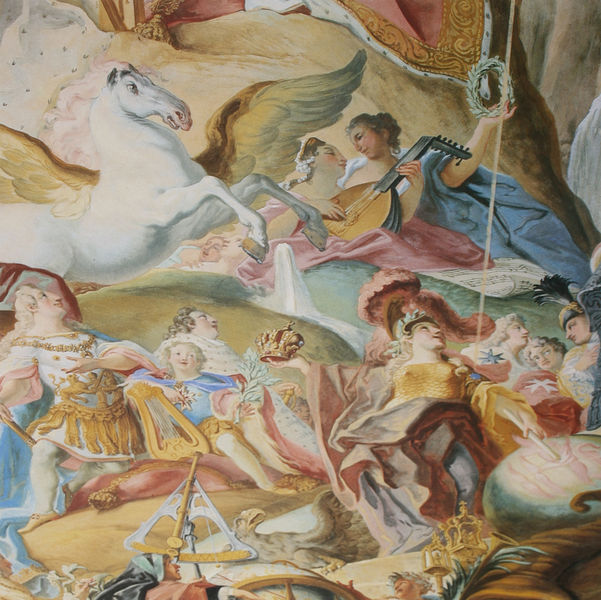
Titel: Die Menschwerdung des Herrn - Von der Gnade getroffen: "Pallas", die der kurfürstlichen Familie die Kaiserkrone reicht
Künstler: Cosmas Damian Asam
Standort: Ingolstadt
Institution: Oratorium "Maria de Victoria"
Schlagwörter: adler, blau, feder, flügel, gemälde, gott, himmel, mann, wasser, frauen, gelb, grün, landschaft, menschen, ocker, ausschnitt, braun, bunt, frau, grau, kleid, kleider, licht, männer, weiss, blick, rot, fest, leute, jung, wand, barock, federn, messer, instrument, kirche, gold, haare, mantel, stoff, decke, kind, personen, gitarre, instrumente, musik, tanzen, krone, rosa, fliegen, kinder, pferd, engel, figuren, rad, kaiser, detail, stern, sterne, uniform, helm, herrscher, kranz, lorbeer, lorbeerkranz, göttin, fürst, rüstung, schimmel, sieg, hufen, singen, götter, wesen, fontäne, königin, deckengemälde, fresko, laute, mandoline, heilig, athene, pegasus, musikerin, römisch, athena, quelle, sextant, deckenfresko, waffenrock, geflügeltes pferd, heiligen, messgerät, instrumen, insturment, wekzeug, assam, intrument, messinstrument, fliegendes pferd, grischich, musikuhr